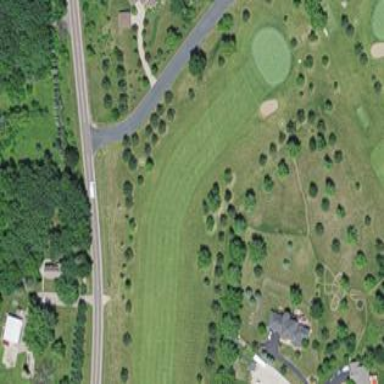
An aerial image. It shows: Grassy area designated as golf fairway.